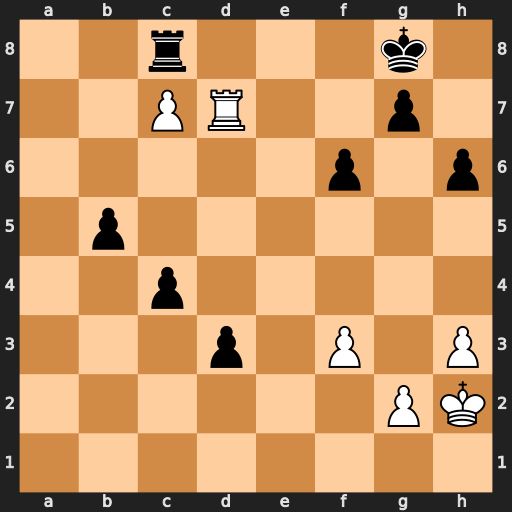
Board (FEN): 2r3k1/2PR2p1/5p1p/1p6/2p5/3p1P1P/6PK/8
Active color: w
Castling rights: -
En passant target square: -
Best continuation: Rd8+ Rxd8 cxd8=Q+